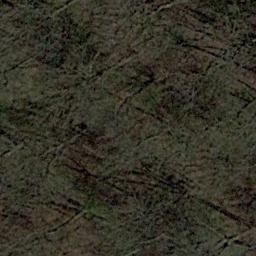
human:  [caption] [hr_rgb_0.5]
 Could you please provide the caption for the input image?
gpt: Many withered trees are in a forest .

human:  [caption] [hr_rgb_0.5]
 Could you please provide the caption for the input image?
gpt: This is a dense forest .

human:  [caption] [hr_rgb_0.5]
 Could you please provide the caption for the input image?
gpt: The forest has some sparse green trees randomly arranged and the forest soil is deep yellow .

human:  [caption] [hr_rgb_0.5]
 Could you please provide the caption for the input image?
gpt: The forest is on the bare land .

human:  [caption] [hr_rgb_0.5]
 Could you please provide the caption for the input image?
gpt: A sparse forest with some withered trees .